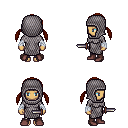
a pixel art fantasy rpg character, female body template, human, tanned skin, chain mail, metal pants, brunette twin-tailed hairstyle, chain hood, white cloth bandages, maroon shoes, dagger, four views (front, back, left, right), 2x2 character sprite sheet, small pixel art, hard edges, no anti-aliasing